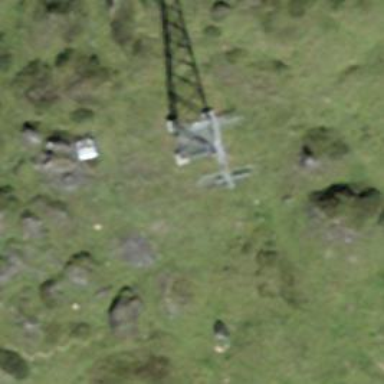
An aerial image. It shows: Pylon used for aerialway.